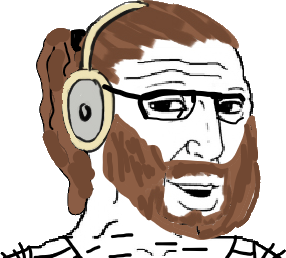
Label: 5_Groomer